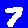
Digit: 7